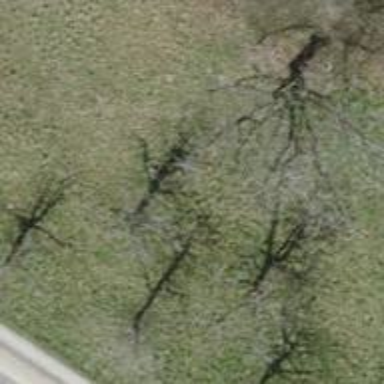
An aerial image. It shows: Urban tree adding natural touch to the cityscape.